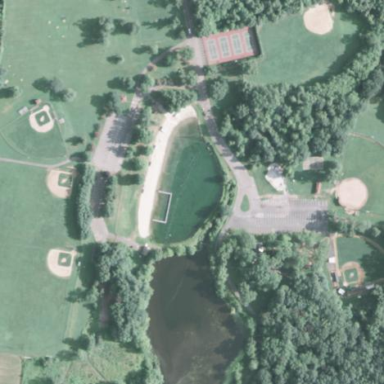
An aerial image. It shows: Park.